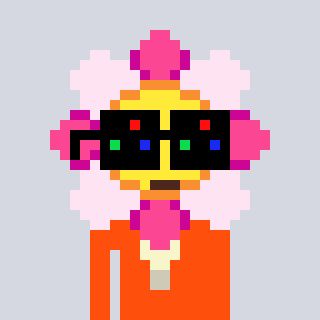
a pixel art character with square black sunglasses, a flower-shaped head and a orange-colored body on a cool background